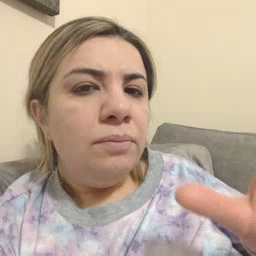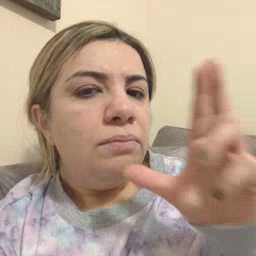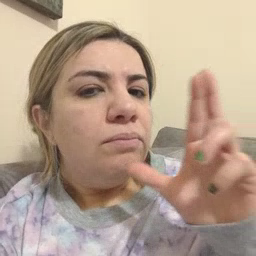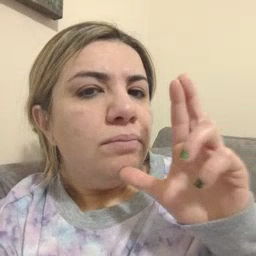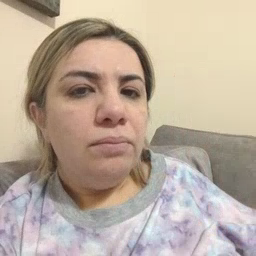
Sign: hen